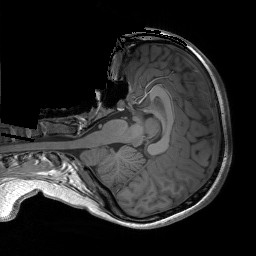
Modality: T1w
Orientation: axial